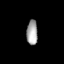
Tissue: prostate
Cell type: T cells
Senescence score: 0.2818
Nuclear area (px): 271
Mean DAPI intensity: 163.83